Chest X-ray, PA view. Patient: 62 years old, sex M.
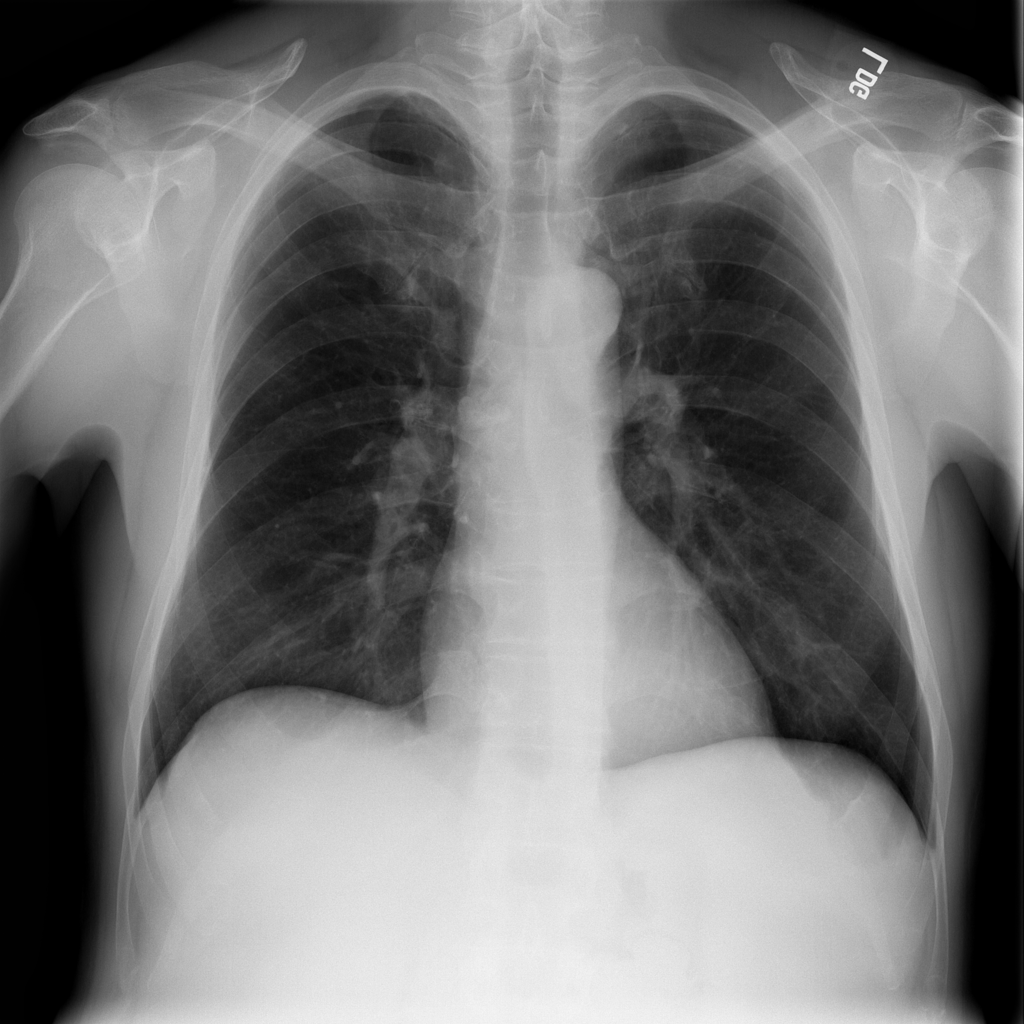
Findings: No Finding